Question: So I have this app in flutter, in which there are two 'textfeilds'.
One is 'Reminder title' and another is the description/message.

Now what I want is that to push a notification with the information from the 'textfeilds'.
And I want the notification to be there until I mark it as done from the app.
Now I have been using <URL>. But I have been getting errors by following their documentations. Actually no notification came after pressing the button.
## I need help with some code to achieve the following purpose.
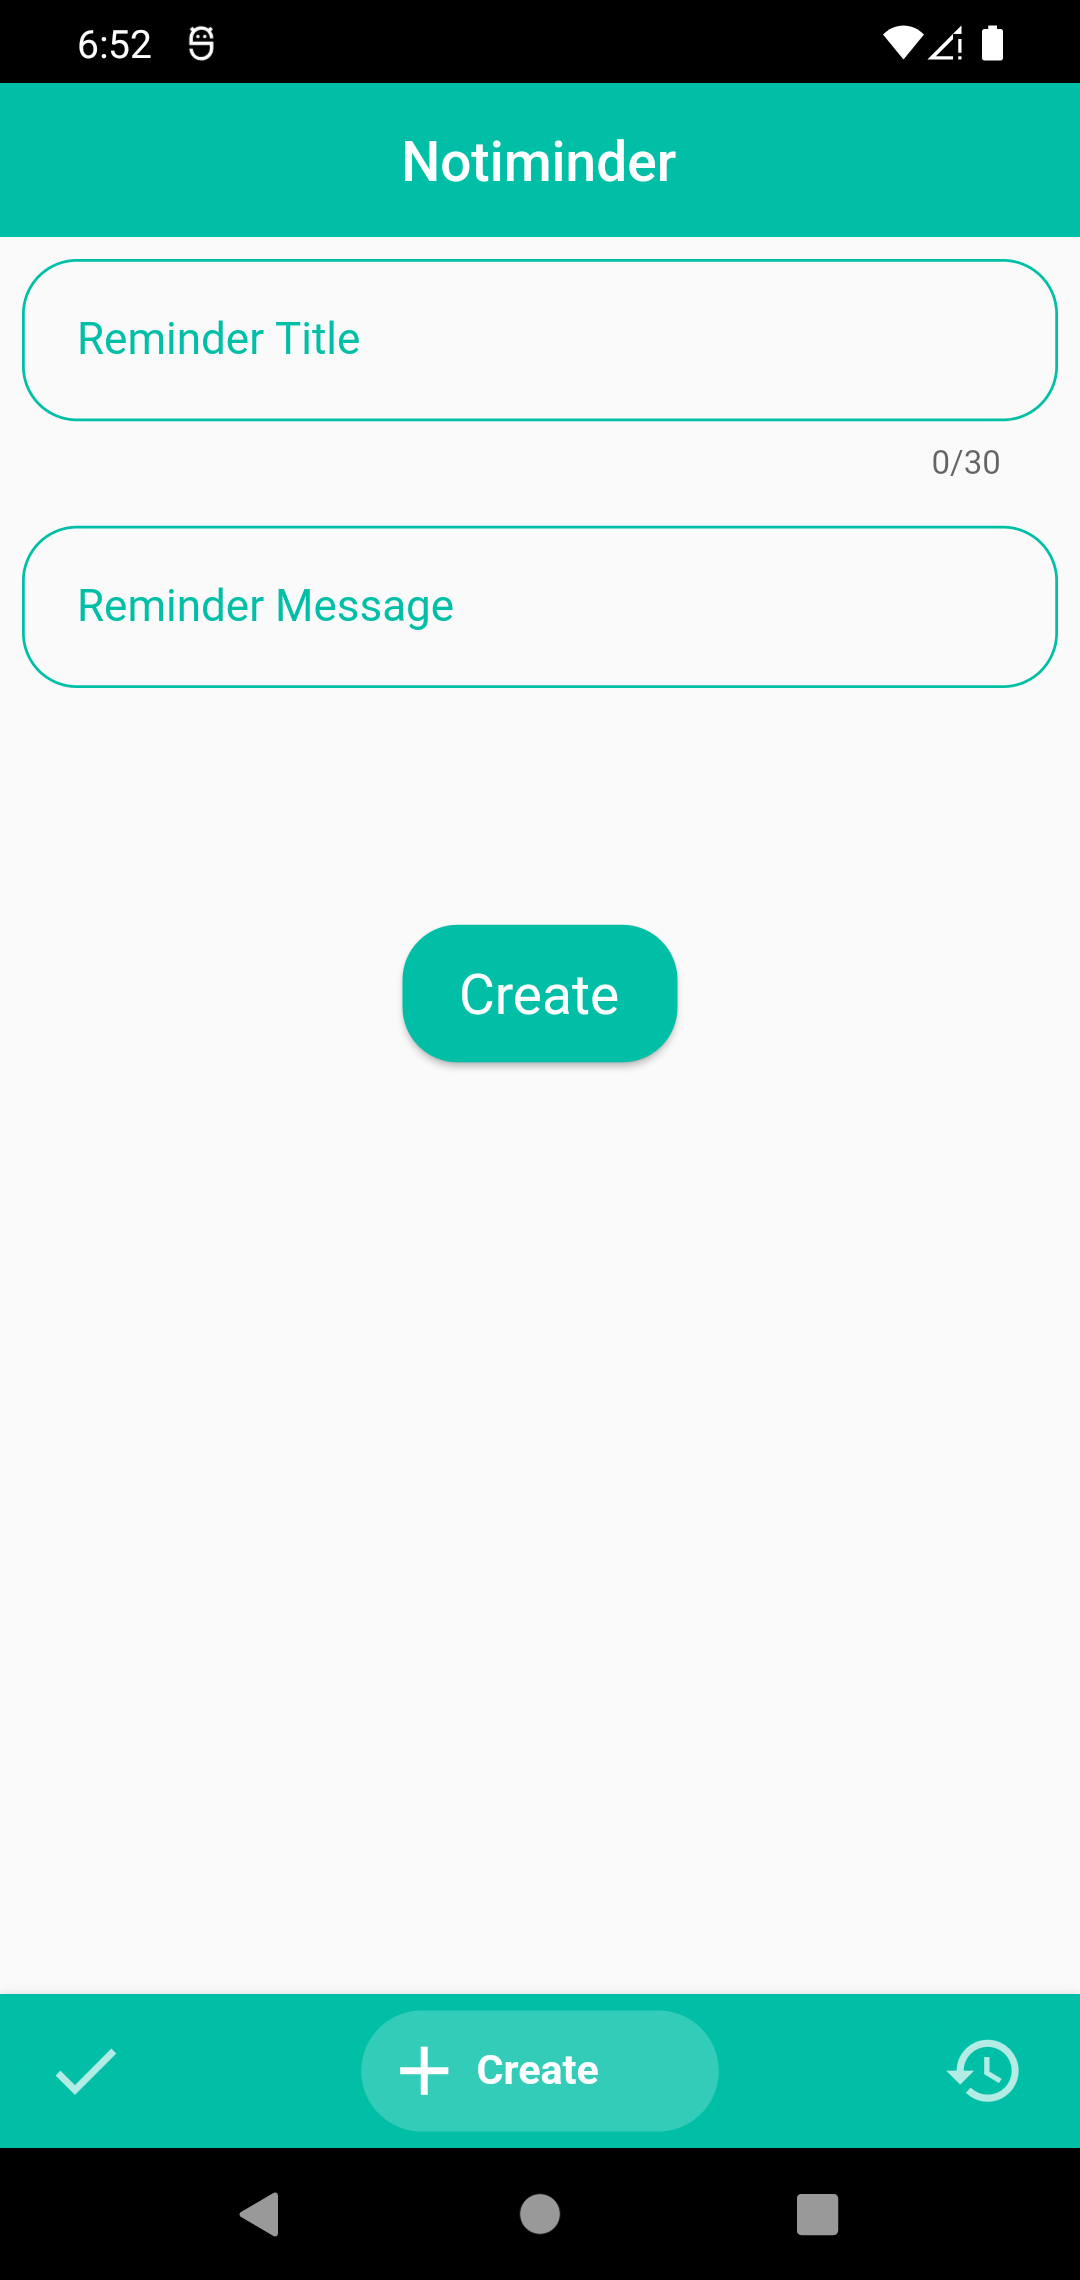
Answer: We can use <URL> for this purpose, in case 'firebase' and 'flutter_local_notification' becomes problematic.
Basically you have to initialize a 'channel':
'''
import 'package:awesome_notifications/awesome_notifications.dart';
AwesomeNotifications().initialize(
// set the icon to null if you want to use the default app icon
'resource://drawable/res_app_icon',
[
NotificationChannel(
channelGroupKey: 'basic_channel_group',
channelKey: 'basic_channel',
channelName: 'Basic notifications',
channelDescription: 'Notification channel for basic tests',
defaultColor: Color(0xFF9D50DD),
ledColor: Colors.white)
],
// Channel groups are only visual and are not required
channelGroups: [
NotificationChannelGroup(
channelGroupkey: 'basic_channel_group',
channelGroupName: 'Basic group')
],
debug: true
);
'''
and then create desired notification by =>
'''
AwesomeNotifications().createNotification(
content: NotificationContent(
id: 10,
channelKey: 'basic_channel',
title: 'Simple Notification',
body: 'Simple body'
)
);
'''
Read their documentation for more information.
And <URL>.